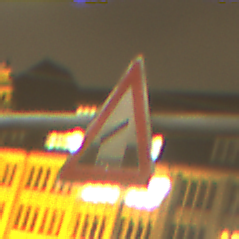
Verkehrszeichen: BeweglicheBruecke
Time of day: Night
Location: Outdoor (Urban)
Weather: Overcast
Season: NotSpecified
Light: Artificial